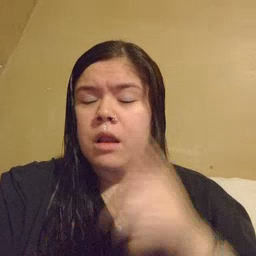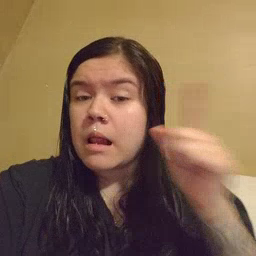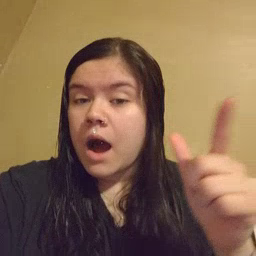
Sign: loud